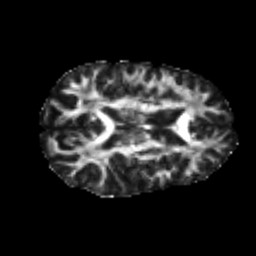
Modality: FA
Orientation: axial
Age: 24
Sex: male
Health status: healthy
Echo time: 0.074 s